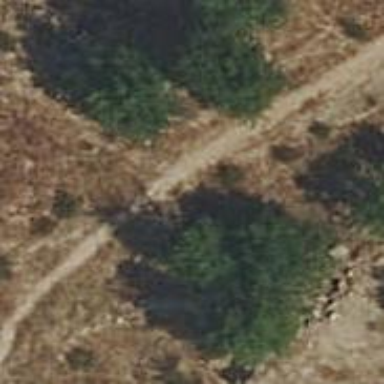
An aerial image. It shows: Dirt path.